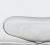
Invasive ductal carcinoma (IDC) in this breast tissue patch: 0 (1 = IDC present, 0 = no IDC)